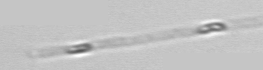
Label: Leptocylindrus